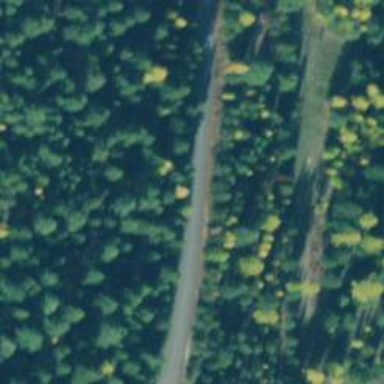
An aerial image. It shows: Abandoned road.